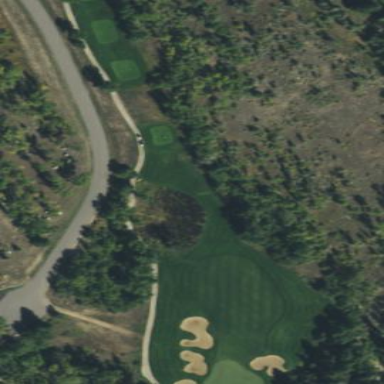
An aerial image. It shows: Area of rough grass used for golf.